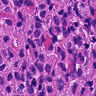
Metastatic tissue present: yes